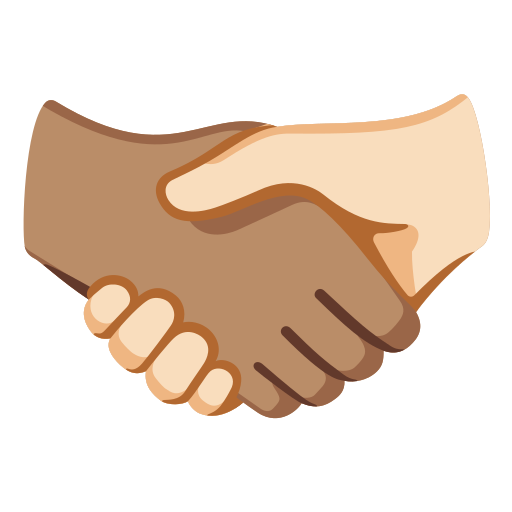
Emoji: 🫱🏽‍🫲🏻